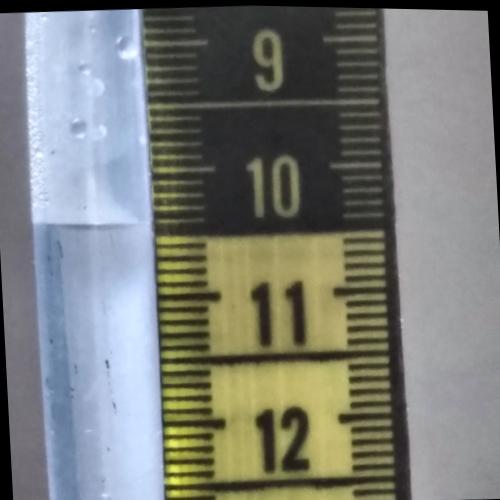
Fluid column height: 10.4 cm